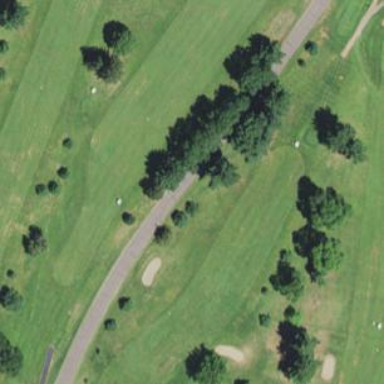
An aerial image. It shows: Rough area on grassy golf course.